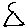
Label: triangle